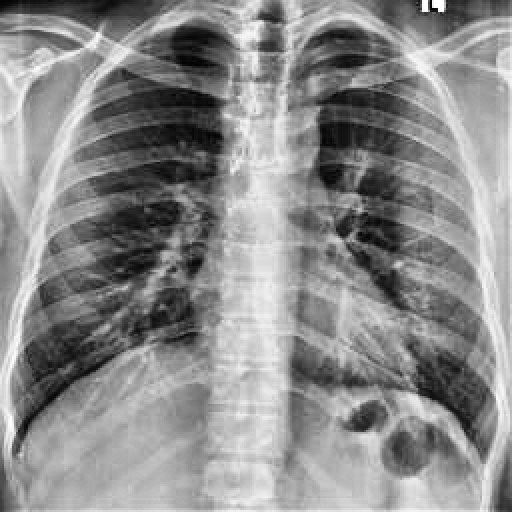
Finding: NORMAL